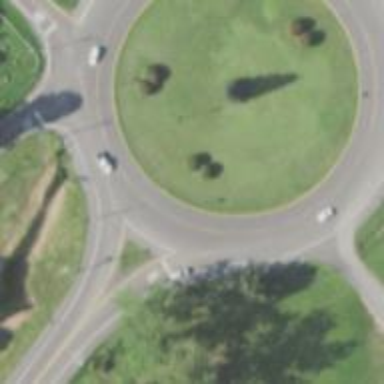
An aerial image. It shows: Roundabout at primary highway.